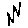
Label: zigzag